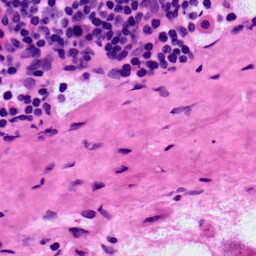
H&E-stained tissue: LymphNode